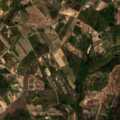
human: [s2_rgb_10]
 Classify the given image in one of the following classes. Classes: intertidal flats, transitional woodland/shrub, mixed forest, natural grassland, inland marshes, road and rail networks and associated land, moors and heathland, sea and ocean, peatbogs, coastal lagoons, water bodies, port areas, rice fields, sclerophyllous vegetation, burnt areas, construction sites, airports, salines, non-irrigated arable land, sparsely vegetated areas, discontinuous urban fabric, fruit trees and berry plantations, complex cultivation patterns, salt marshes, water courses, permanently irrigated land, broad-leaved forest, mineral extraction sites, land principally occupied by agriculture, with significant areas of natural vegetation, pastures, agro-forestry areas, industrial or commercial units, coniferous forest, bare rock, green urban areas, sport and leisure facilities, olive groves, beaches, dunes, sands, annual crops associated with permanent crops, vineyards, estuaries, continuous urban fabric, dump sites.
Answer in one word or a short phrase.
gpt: land principally occupied by agriculture, with significant areas of natural vegetation, mixed forest